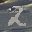
Label: 2